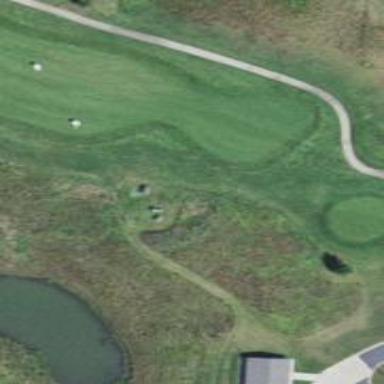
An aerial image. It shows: The area is marked as out of bounds on the golf course.